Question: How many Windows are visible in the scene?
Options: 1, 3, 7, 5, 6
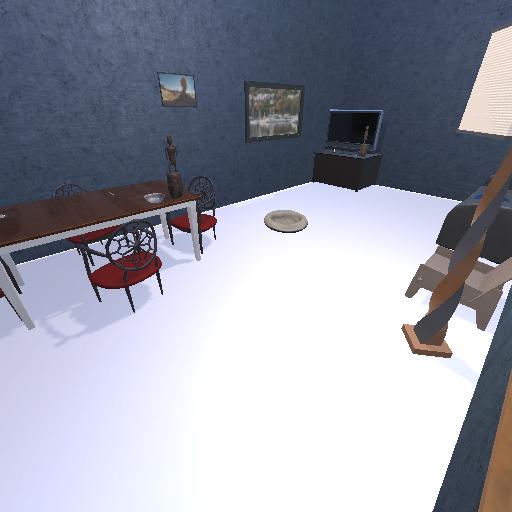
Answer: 1